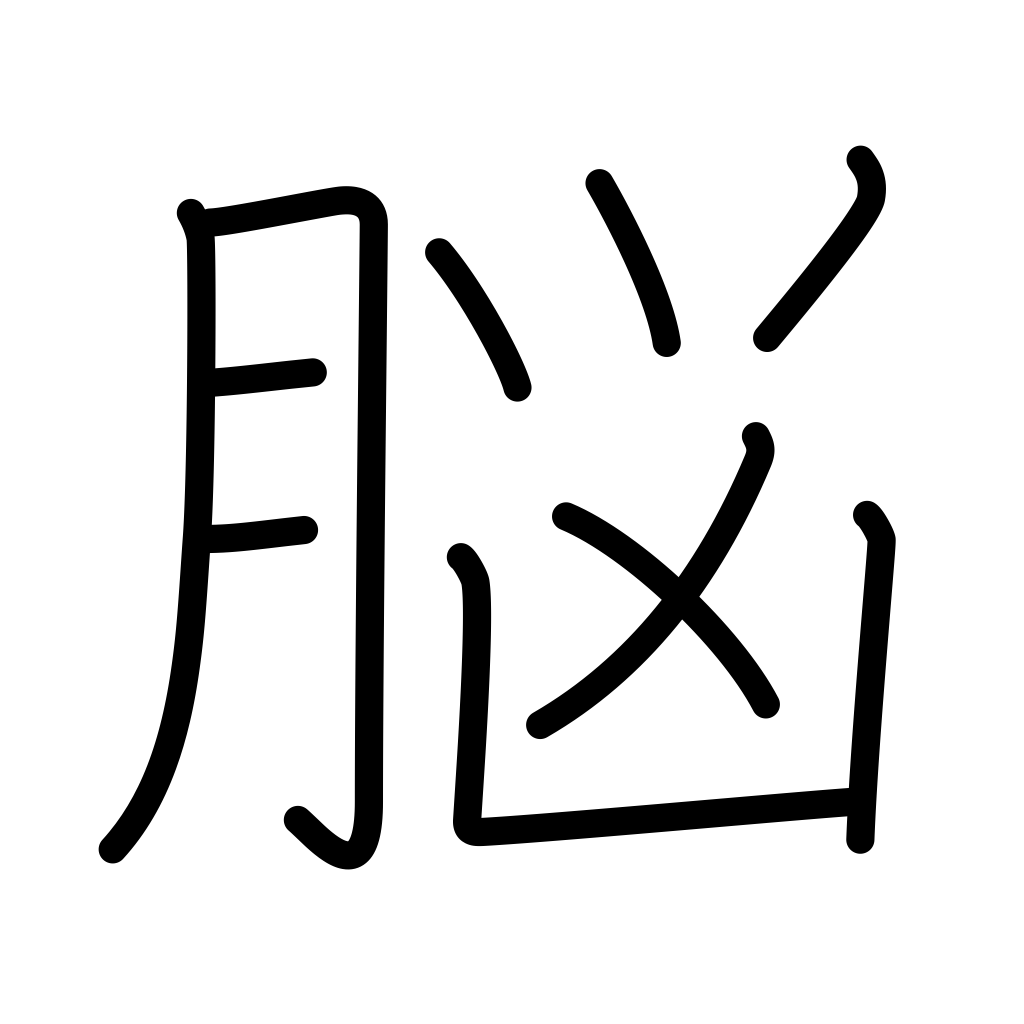
Meaning: brain, memory